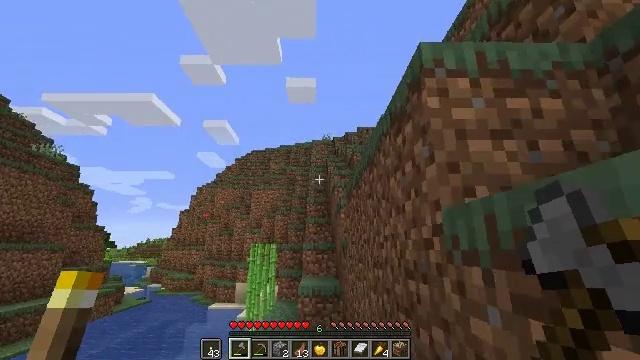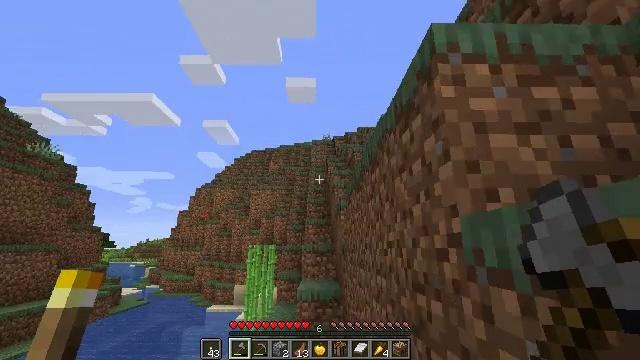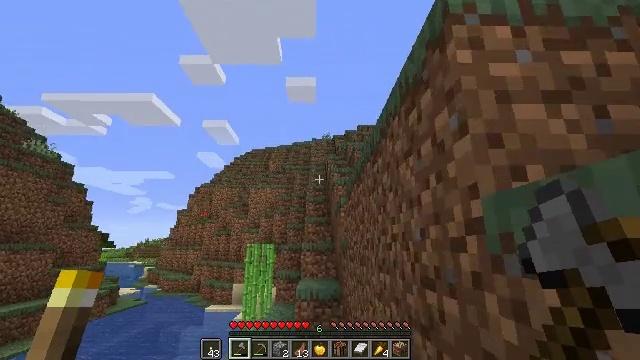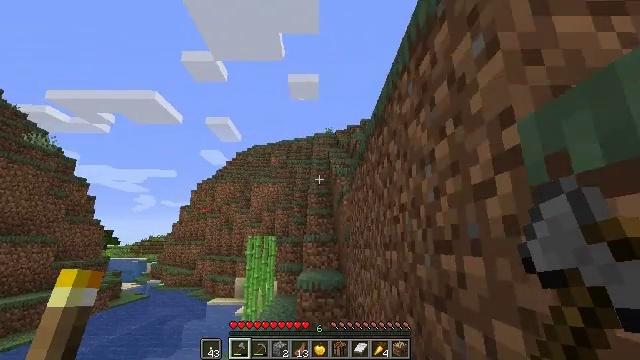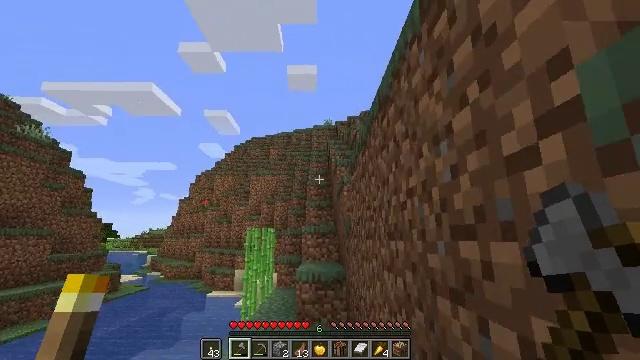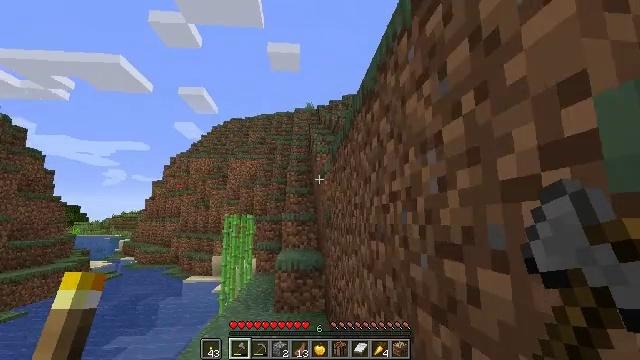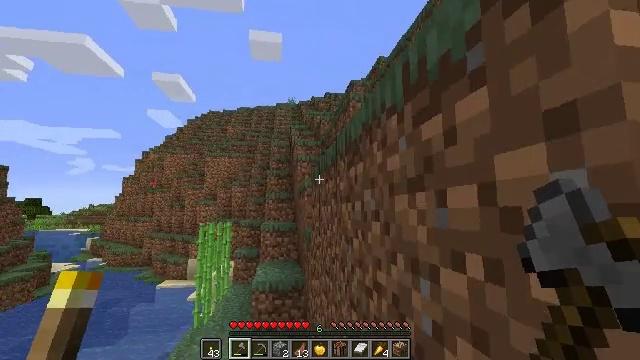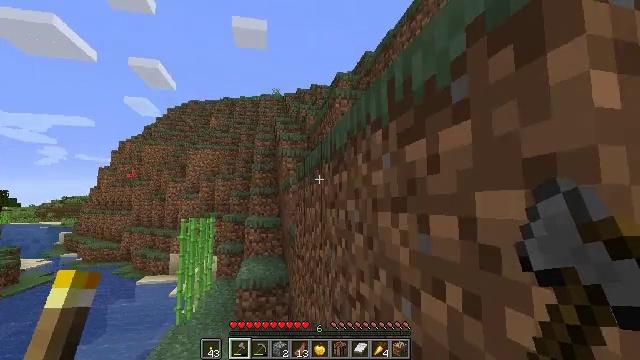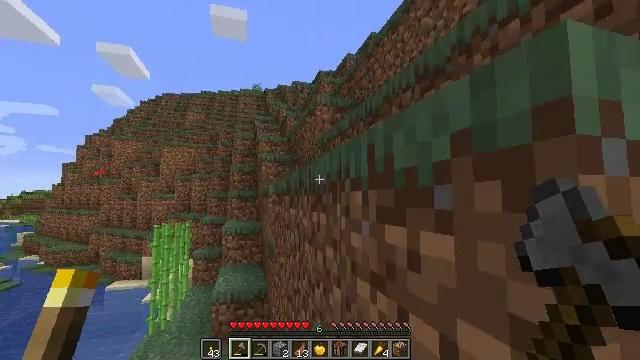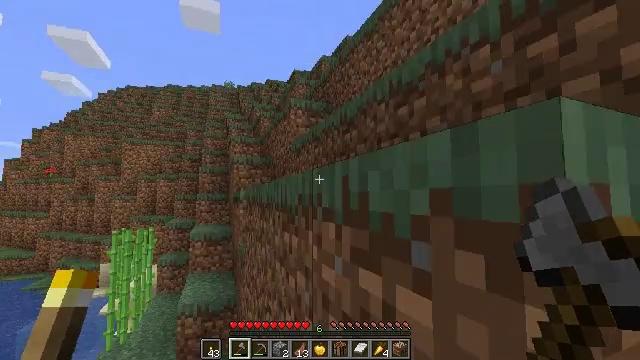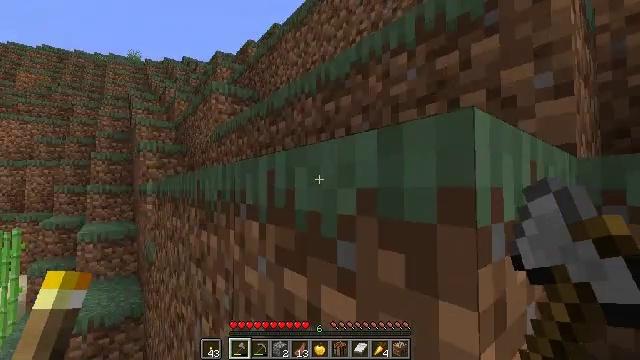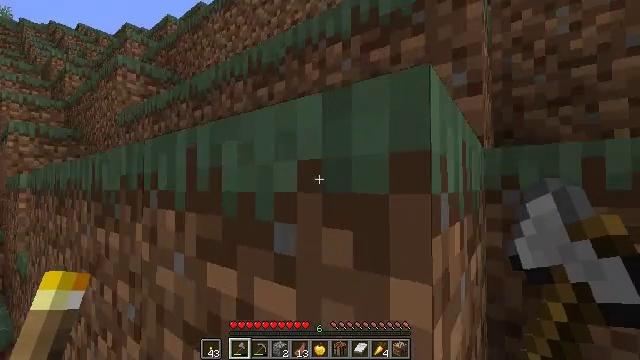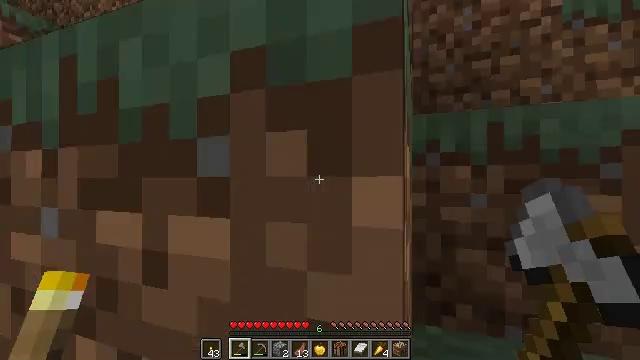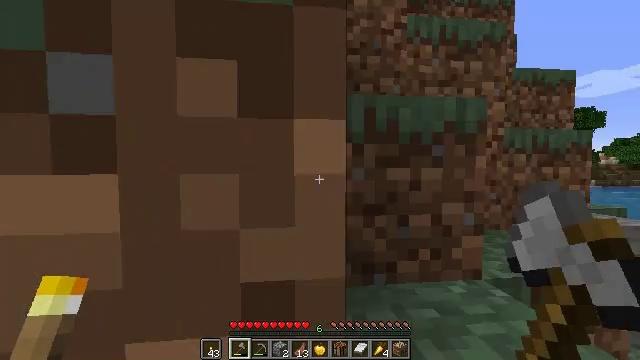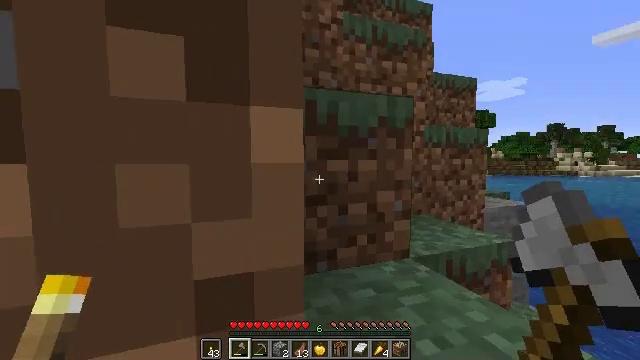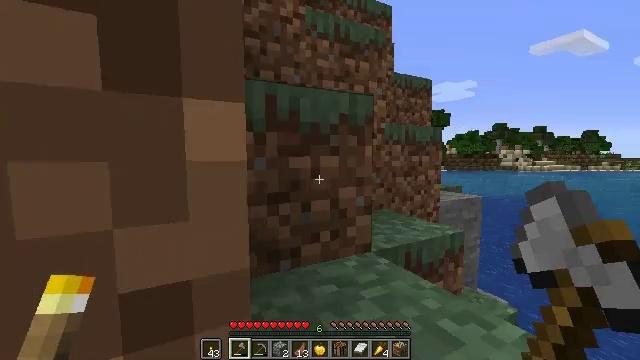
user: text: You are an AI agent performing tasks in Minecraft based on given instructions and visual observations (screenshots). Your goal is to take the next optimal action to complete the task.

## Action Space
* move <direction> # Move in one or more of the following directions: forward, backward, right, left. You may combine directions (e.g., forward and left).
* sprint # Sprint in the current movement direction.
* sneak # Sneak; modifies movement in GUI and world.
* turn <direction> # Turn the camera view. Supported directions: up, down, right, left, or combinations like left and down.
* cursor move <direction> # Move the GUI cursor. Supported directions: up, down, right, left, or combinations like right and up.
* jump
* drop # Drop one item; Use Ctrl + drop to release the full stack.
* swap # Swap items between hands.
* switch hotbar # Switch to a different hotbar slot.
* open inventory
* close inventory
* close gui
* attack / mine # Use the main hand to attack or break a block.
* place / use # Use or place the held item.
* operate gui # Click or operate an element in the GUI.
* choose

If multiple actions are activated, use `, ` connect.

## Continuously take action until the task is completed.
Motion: motion action
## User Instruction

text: Mine the dandelion from the ground.
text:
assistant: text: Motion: move forward
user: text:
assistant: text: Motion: move forward
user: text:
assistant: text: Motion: move forward, jump
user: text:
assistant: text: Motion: move forward, turn down, jump
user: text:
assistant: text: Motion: move forward, turn right and down, jump
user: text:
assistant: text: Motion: move forward, turn right and down
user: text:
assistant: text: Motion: move forward, turn right and down
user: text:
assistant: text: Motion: move forward, turn right and down
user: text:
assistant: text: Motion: move forward, turn right
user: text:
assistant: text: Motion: move forward, turn right and down
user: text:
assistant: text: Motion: move forward, turn right
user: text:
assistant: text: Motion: move forward, turn right and down
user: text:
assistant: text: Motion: move forward, turn right and down
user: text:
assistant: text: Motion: move forward, turn right and down
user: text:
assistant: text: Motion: move forward, turn right
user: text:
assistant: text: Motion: move forward, turn right
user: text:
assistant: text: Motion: move forward, turn right
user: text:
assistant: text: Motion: move forward
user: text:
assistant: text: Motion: move forward
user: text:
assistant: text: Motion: move forward
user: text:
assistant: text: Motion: move forward, turn left and up, jump
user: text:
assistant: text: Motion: move forward, turn left and up, jump
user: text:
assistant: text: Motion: move forward, turn left and up, jump
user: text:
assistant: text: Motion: move forward, turn left and up
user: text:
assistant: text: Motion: move forward, turn left and up
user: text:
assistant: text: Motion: move forward, turn left and up
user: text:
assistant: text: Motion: move forward
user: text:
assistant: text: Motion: move forward
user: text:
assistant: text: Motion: move forward
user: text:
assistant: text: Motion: move forward